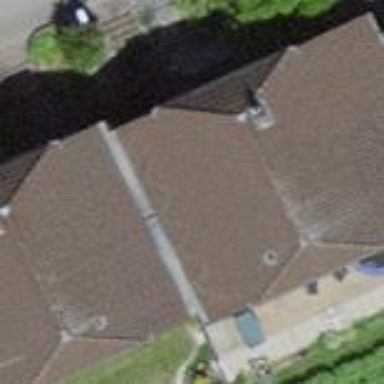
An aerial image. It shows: Semidetached house.